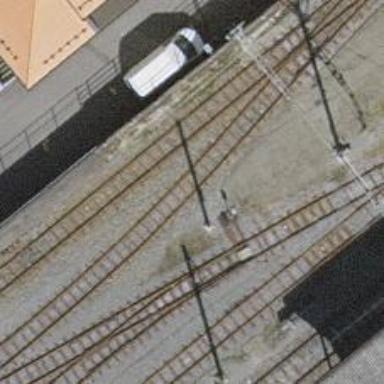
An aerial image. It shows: Narrow-gauge railway yard with electrified contact lines.